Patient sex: M
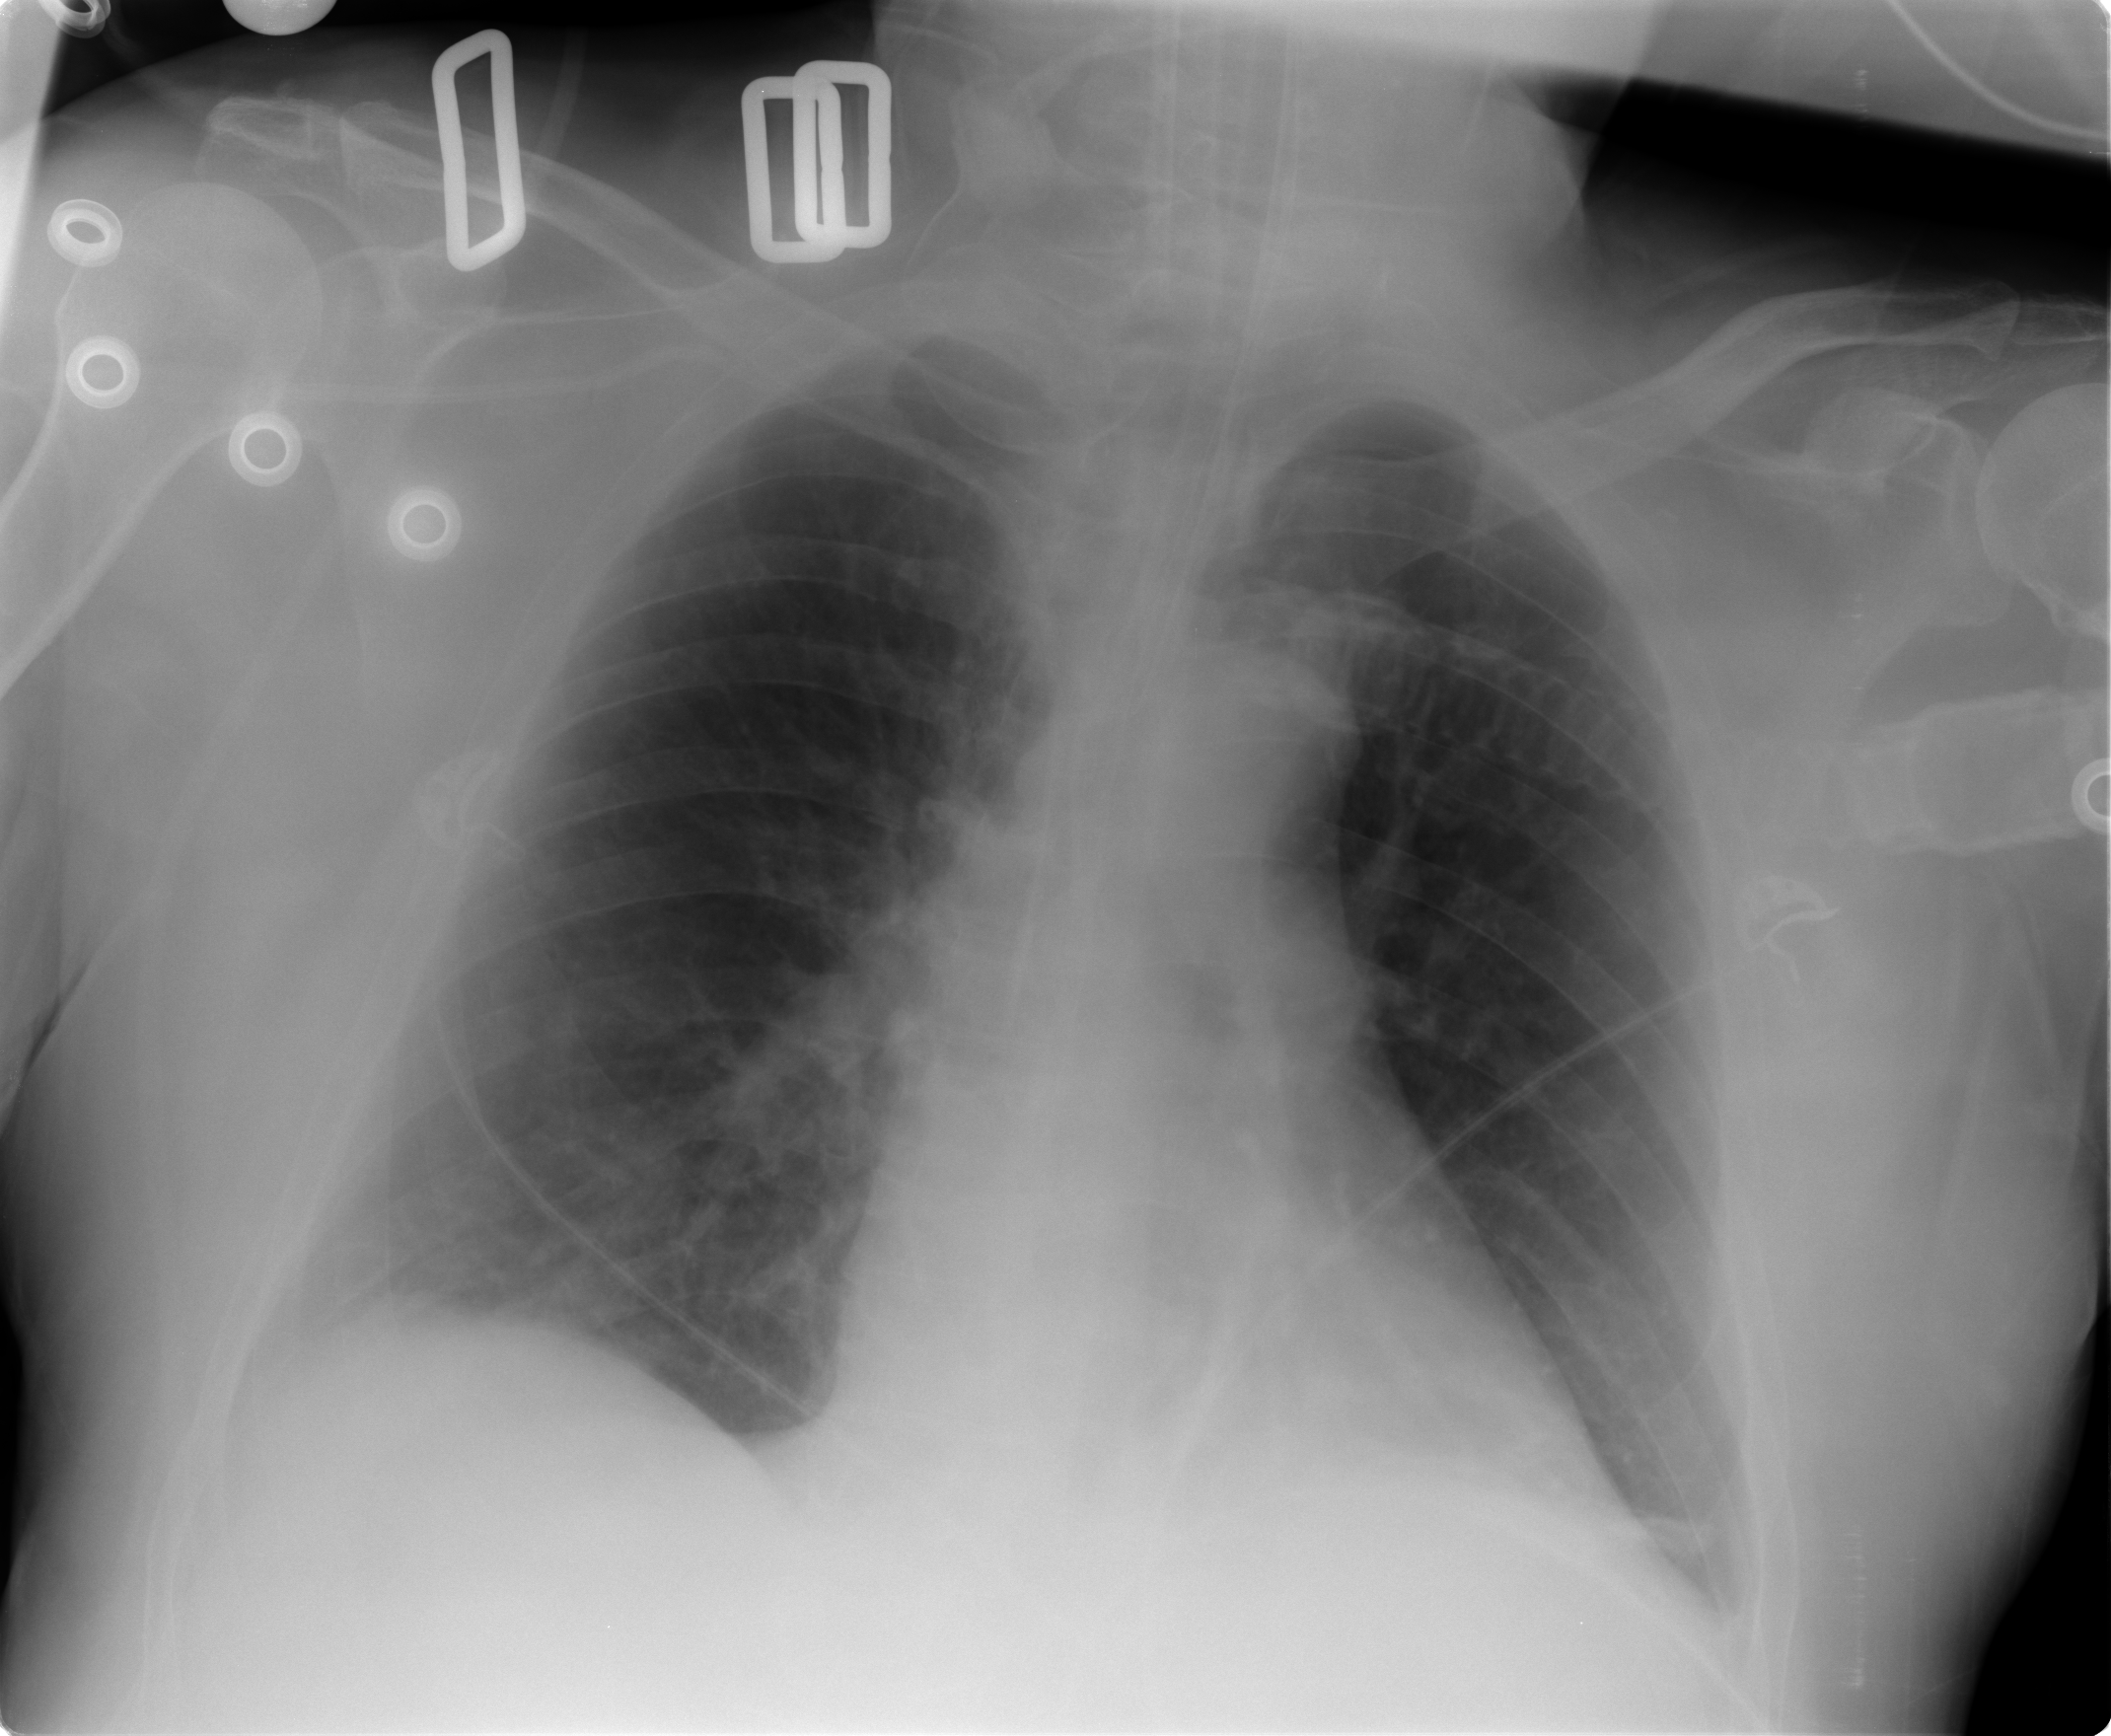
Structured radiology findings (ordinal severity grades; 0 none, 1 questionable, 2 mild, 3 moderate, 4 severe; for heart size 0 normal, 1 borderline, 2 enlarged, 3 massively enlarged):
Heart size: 0
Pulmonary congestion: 1
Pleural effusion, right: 1
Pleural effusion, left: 0
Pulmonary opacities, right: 0
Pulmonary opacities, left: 0
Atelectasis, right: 1
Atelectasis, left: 1